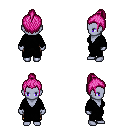
a pixel art fantasy rpg character, female body template, dark elf, purple skin, black robe, gold greaves, pink short topknot hairstyle, four views (front, back, left, right), 2x2 character sprite sheet, small pixel art, hard edges, no anti-aliasing